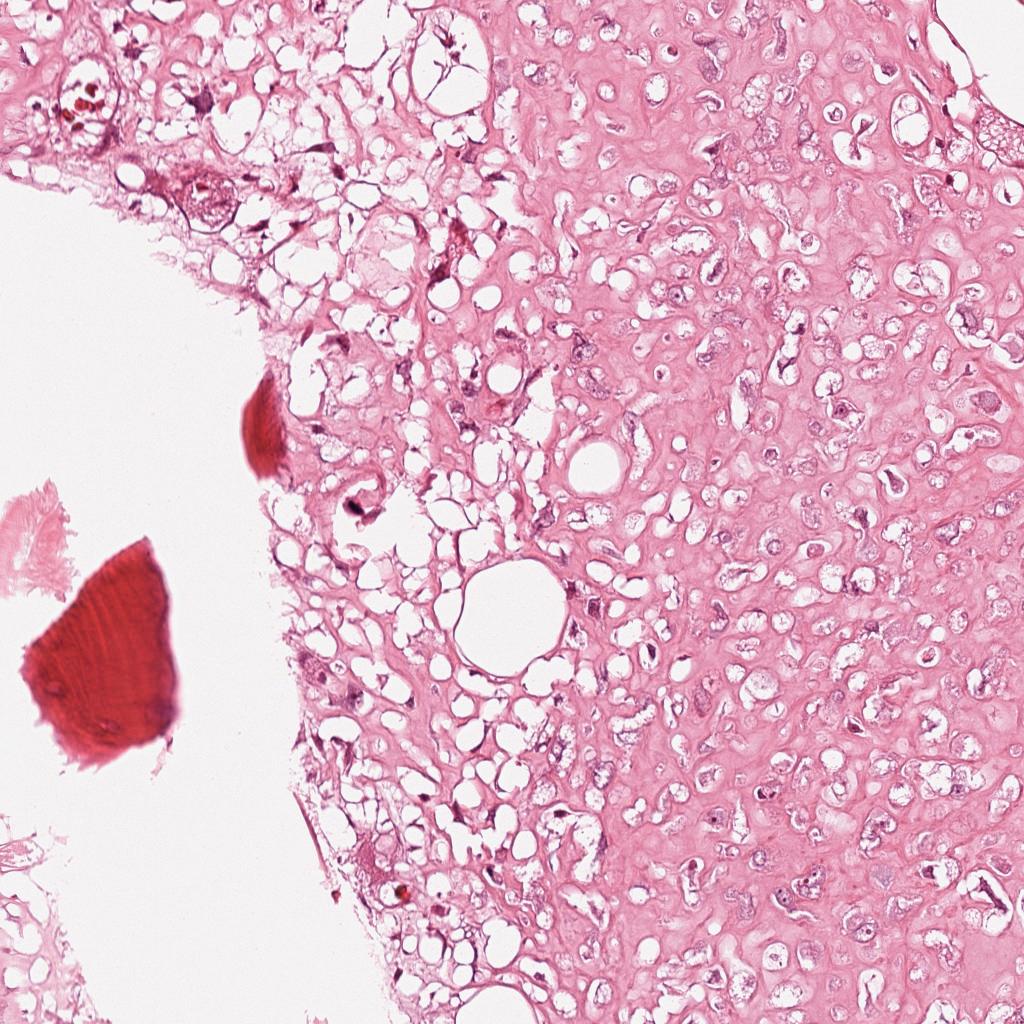
Label: Viable